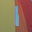
Label: 1